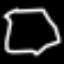
Label: octagon